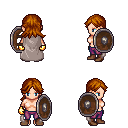
a pixel art fantasy rpg character, female body template, human, light skin, gray cape, magenta pants, brunette loose hair, gold gloves, brown shoes, shield, four views (front, back, left, right), 2x2 character sprite sheet, small pixel art, hard edges, no anti-aliasing